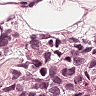
Metastatic tissue present: yes